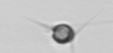
Label: Acanthoica_quattrospina